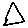
Label: triangle